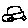
Label: car